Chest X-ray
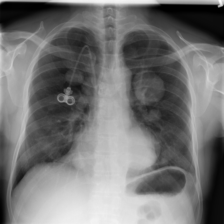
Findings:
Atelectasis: negative
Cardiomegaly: negative
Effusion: negative
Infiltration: negative
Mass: positive
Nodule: negative
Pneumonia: negative
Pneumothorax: negative
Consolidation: negative
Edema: negative
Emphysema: negative
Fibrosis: negative
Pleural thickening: negative
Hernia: negative